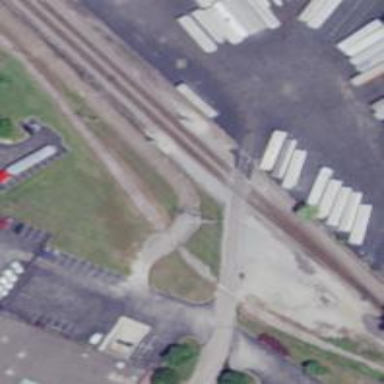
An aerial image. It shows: Level crossing along the railway.